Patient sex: M
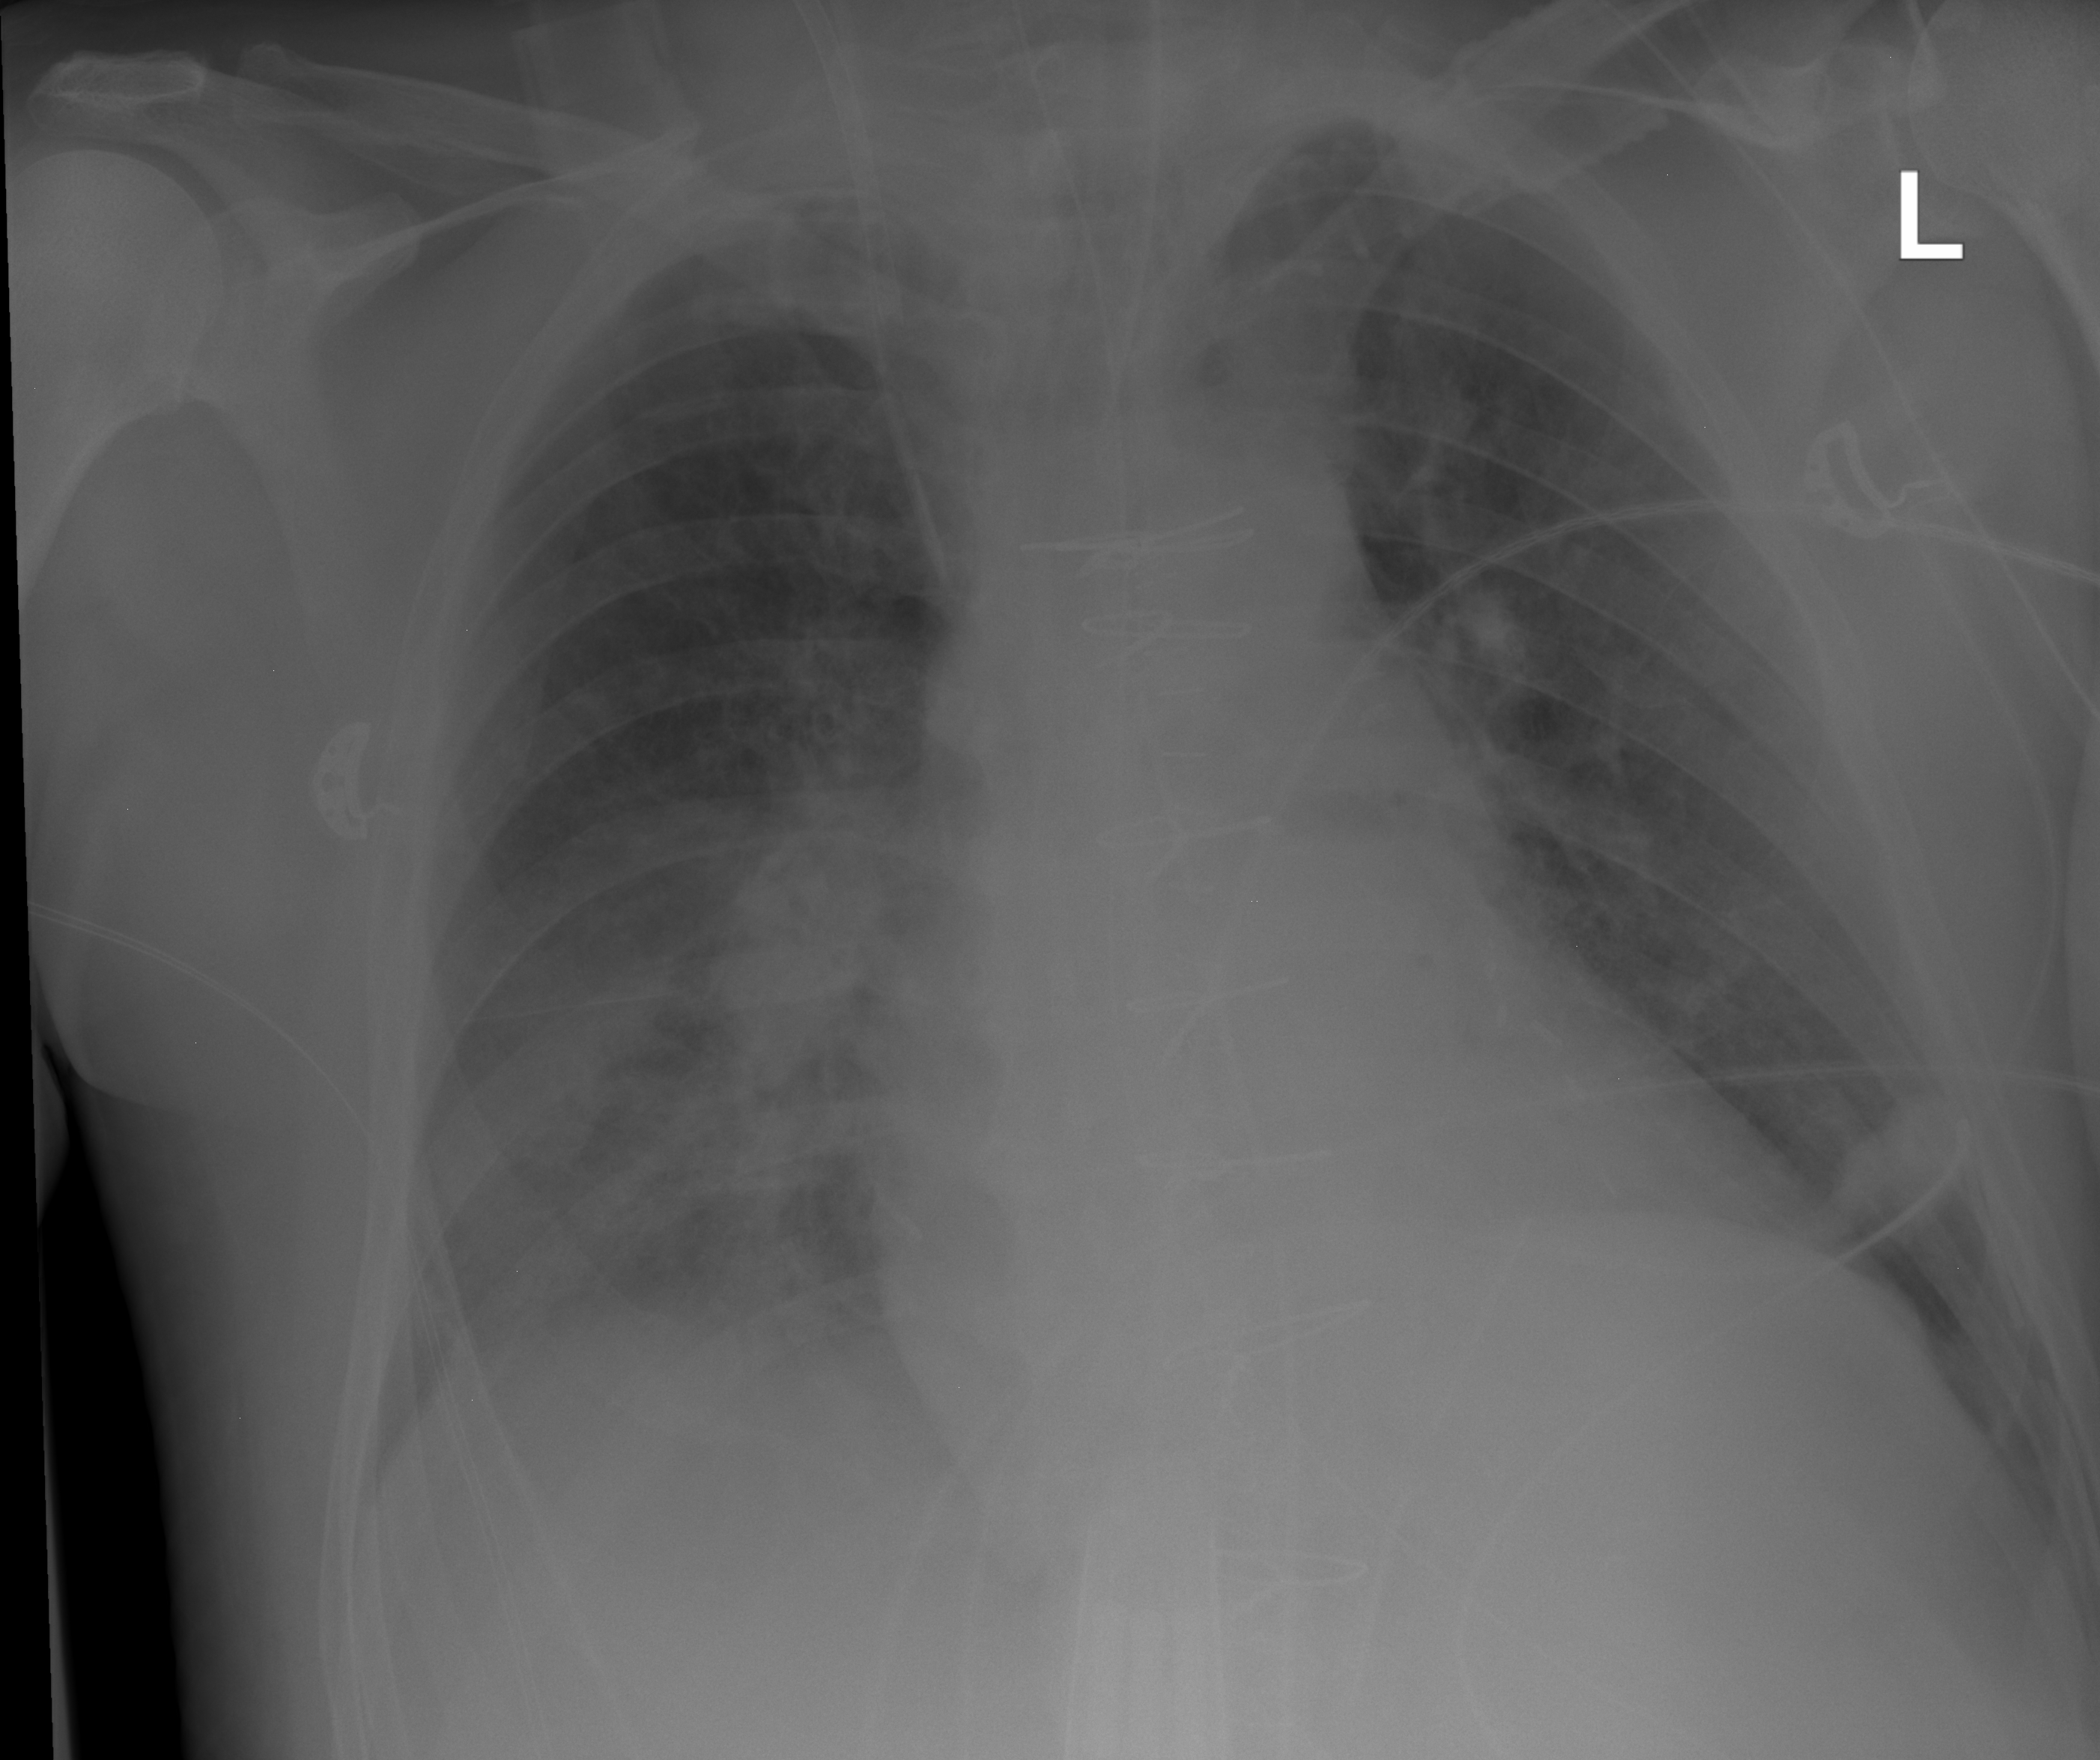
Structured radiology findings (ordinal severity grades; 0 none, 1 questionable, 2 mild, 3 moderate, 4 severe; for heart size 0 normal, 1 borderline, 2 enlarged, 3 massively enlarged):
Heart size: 0
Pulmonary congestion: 3
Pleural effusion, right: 0
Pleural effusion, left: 0
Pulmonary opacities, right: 3
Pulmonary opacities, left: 3
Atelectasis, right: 0
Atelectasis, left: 0